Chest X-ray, PA view. Patient: 62 years old, sex M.
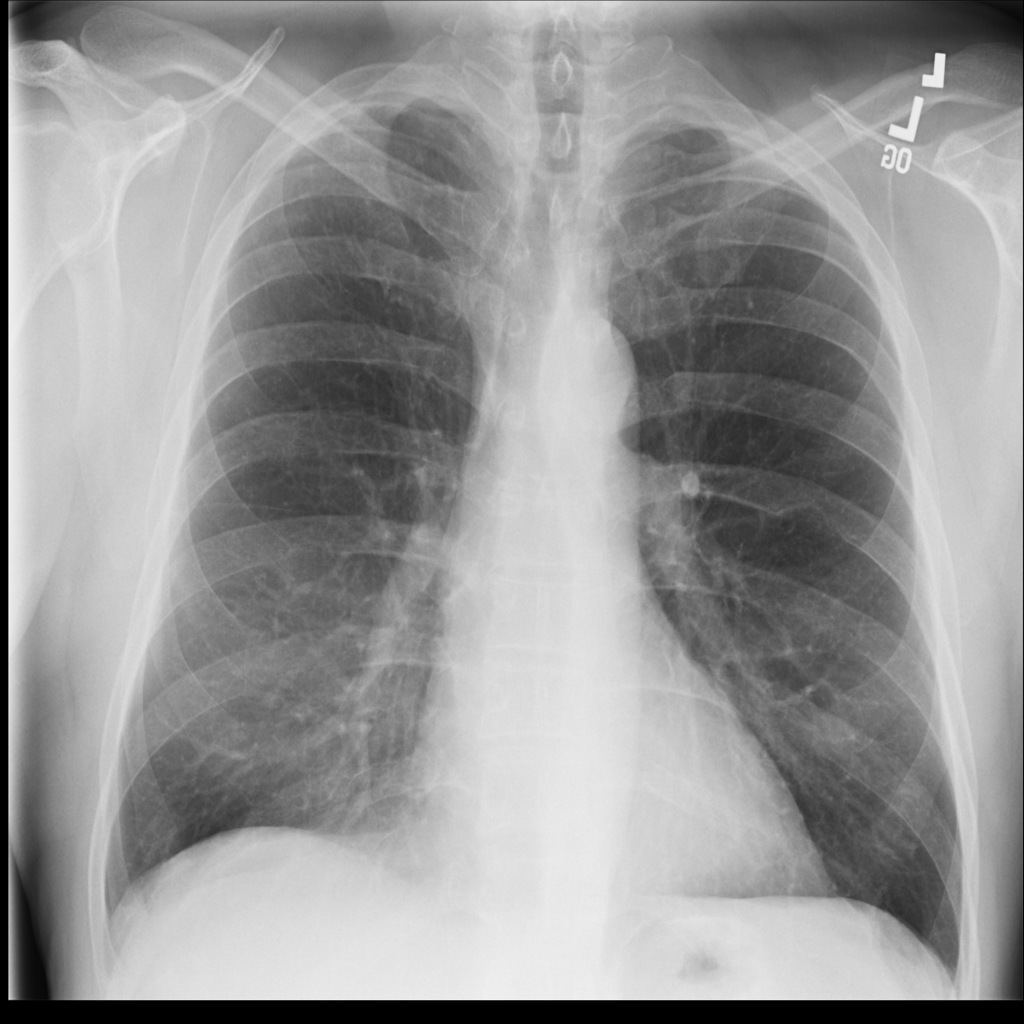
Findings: No Finding